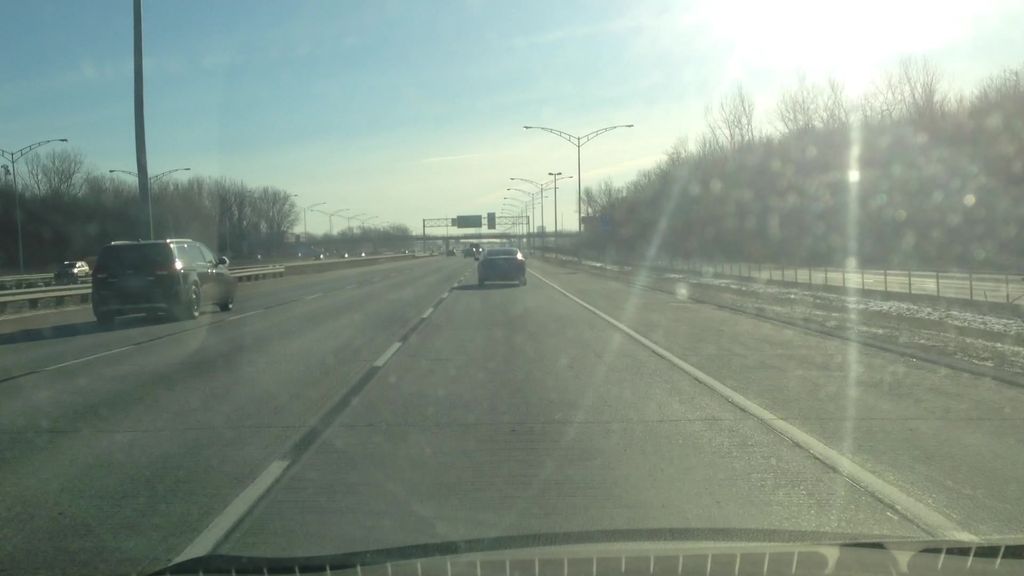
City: montreal